Field crop: maize
Growth stage: 1
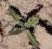
Species: atriplex